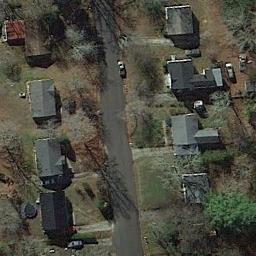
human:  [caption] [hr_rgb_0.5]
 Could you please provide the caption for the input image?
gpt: The medium residential is on the grass next to the road .

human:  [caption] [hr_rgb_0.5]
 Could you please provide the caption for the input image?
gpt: The medium residential area has some houses arranged in lines and a road goes through the medium residential area .

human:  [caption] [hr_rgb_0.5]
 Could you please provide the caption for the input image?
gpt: Many buildings are in medium residential area .

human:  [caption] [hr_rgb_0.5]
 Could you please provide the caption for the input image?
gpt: There aren't many houses in the mid-sized area .

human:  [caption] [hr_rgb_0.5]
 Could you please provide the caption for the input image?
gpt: There are some buildings on bare lawns on the medium residential area .